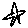
Label: star